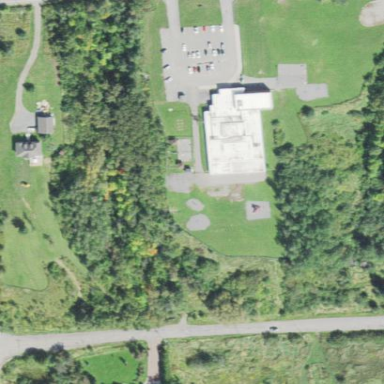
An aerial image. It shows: School.